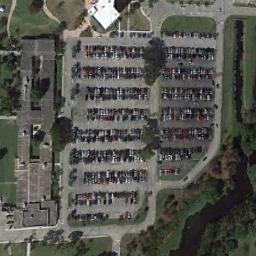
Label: parking_lot